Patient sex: F
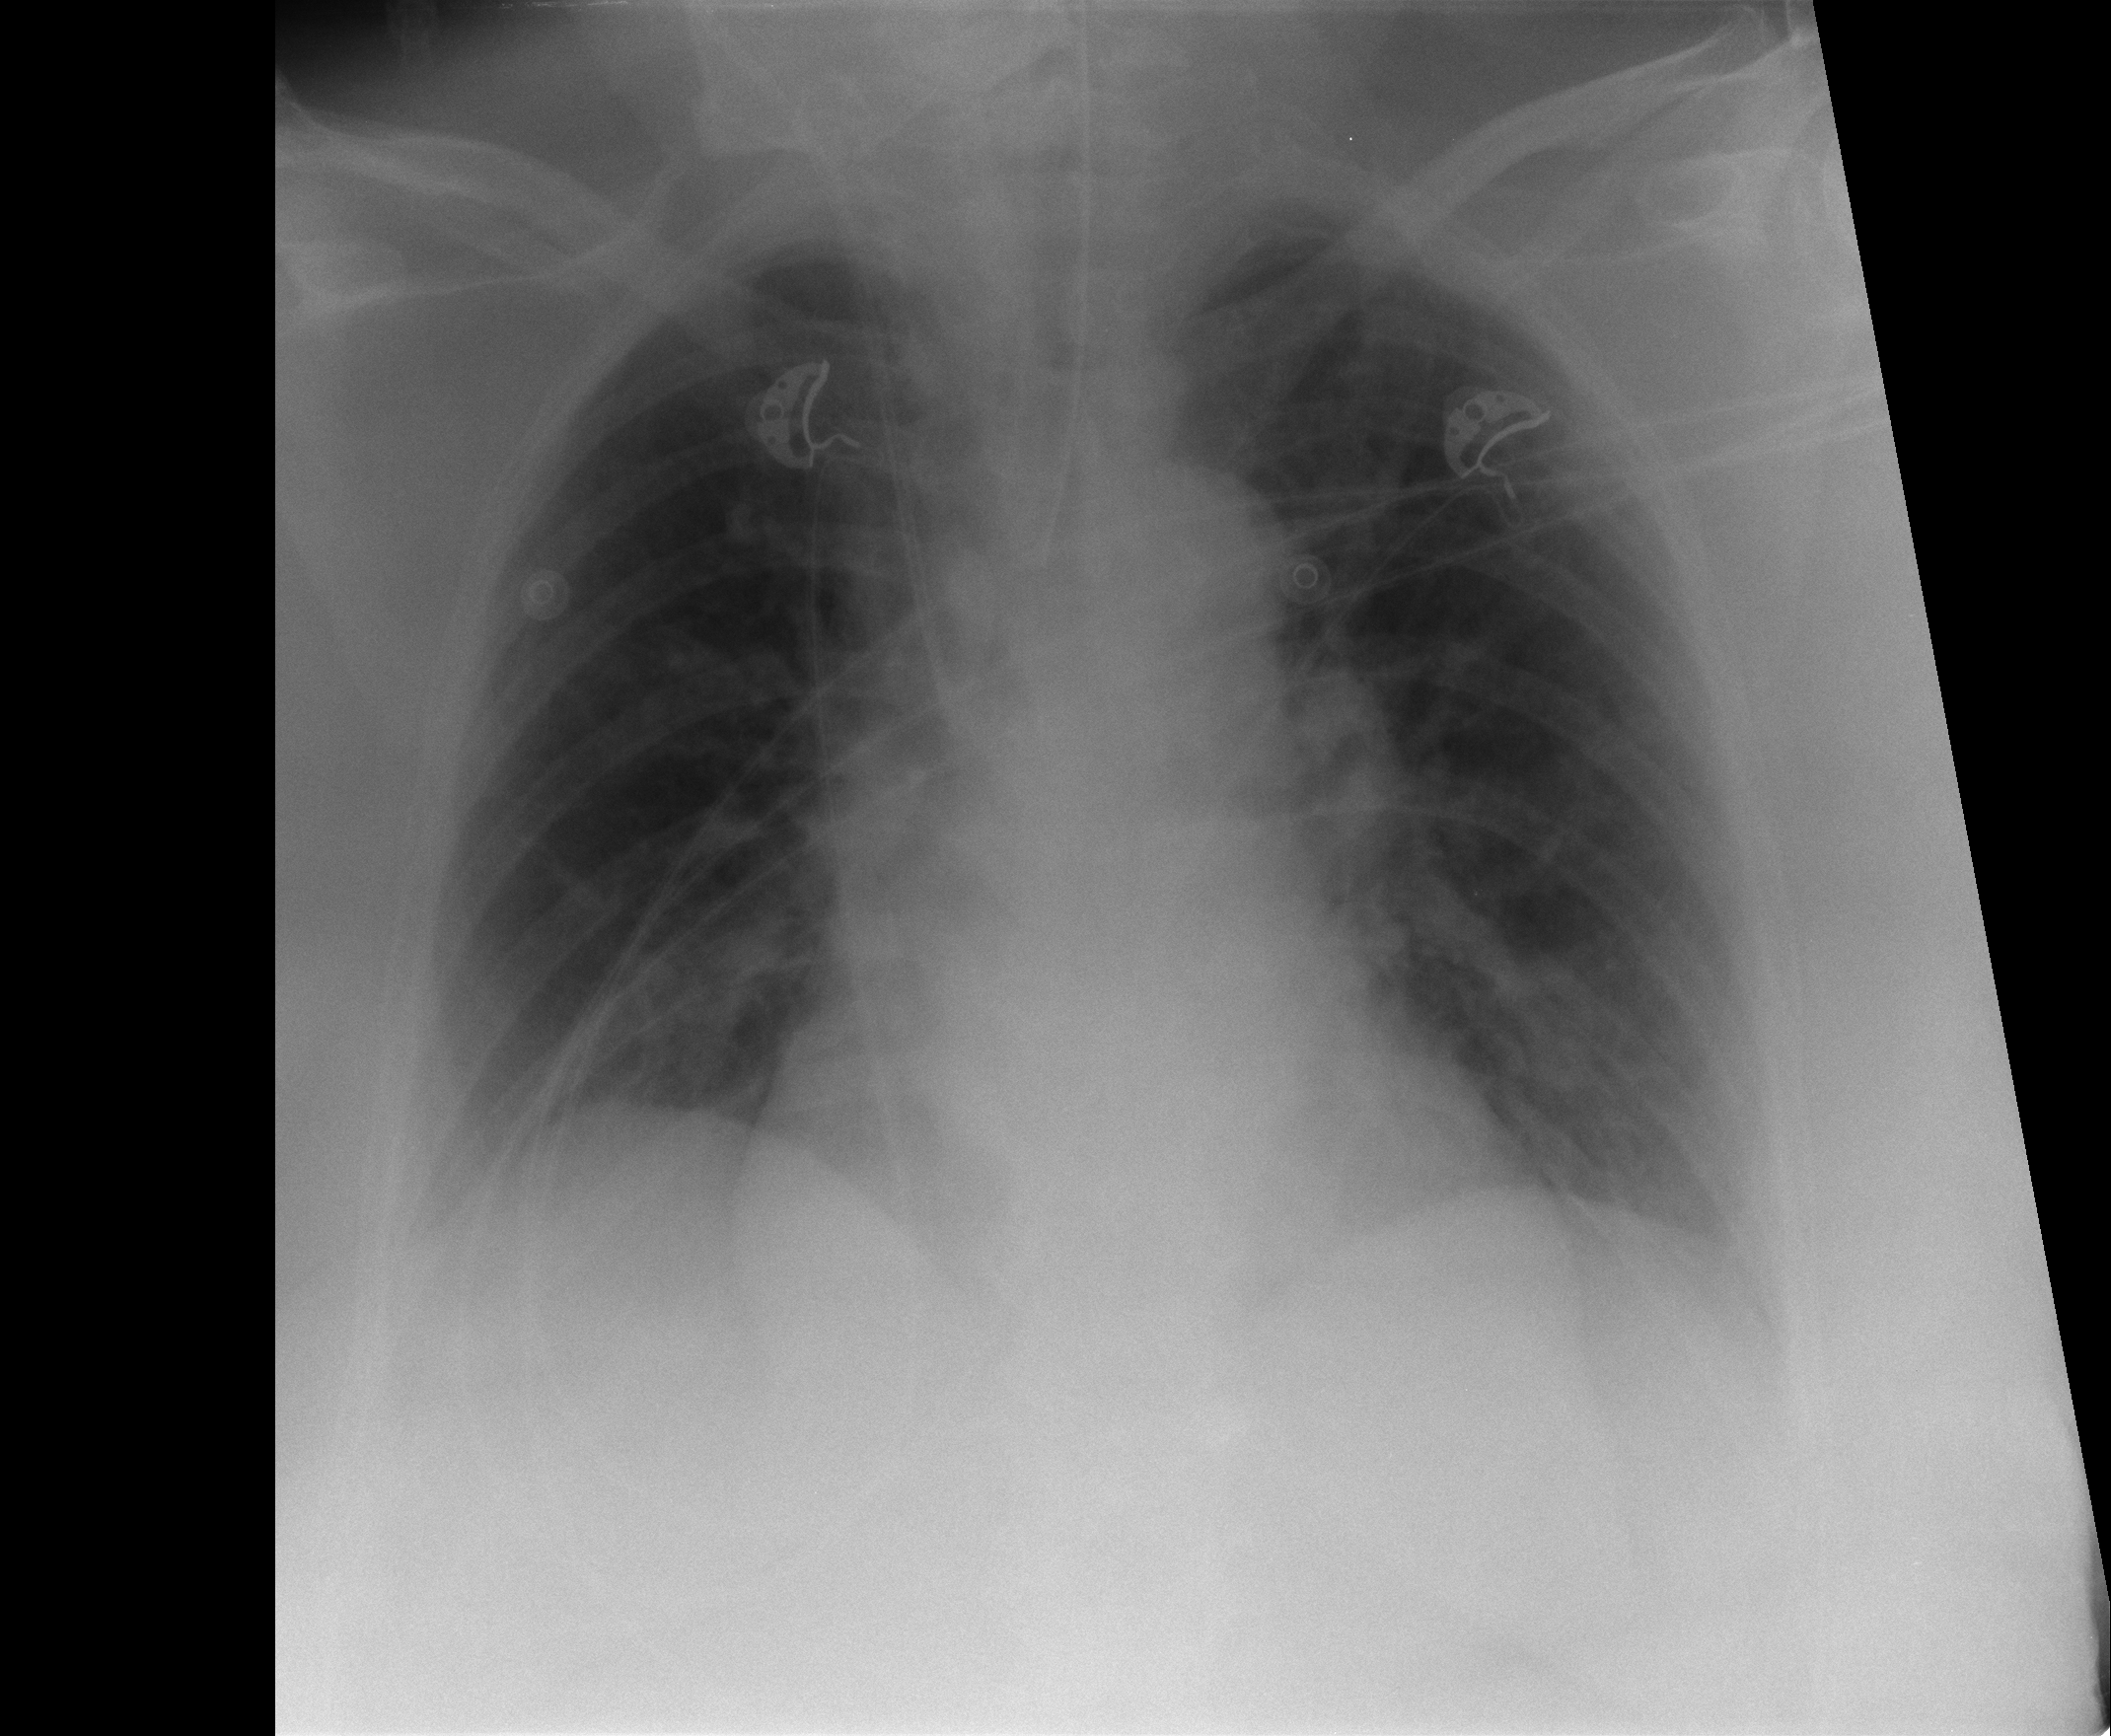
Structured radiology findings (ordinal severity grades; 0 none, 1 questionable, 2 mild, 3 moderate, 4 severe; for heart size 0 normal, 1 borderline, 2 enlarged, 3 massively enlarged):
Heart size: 0
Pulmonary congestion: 2
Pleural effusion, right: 0
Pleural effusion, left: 0
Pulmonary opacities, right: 0
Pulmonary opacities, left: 0
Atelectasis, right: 0
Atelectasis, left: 0